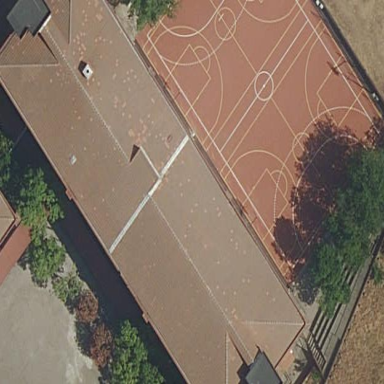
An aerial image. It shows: School building.